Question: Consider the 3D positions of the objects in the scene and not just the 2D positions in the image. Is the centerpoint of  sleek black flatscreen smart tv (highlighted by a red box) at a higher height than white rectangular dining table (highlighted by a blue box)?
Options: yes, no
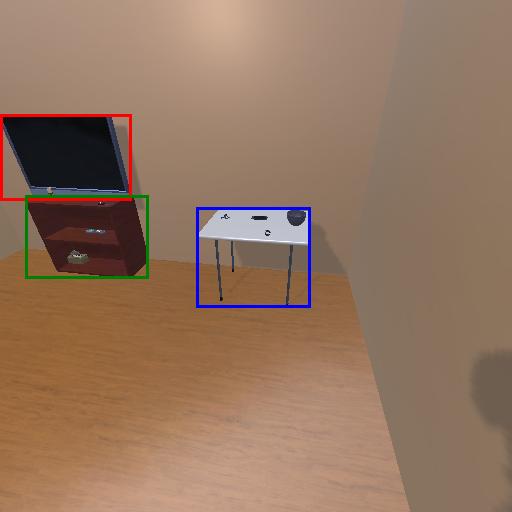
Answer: yes